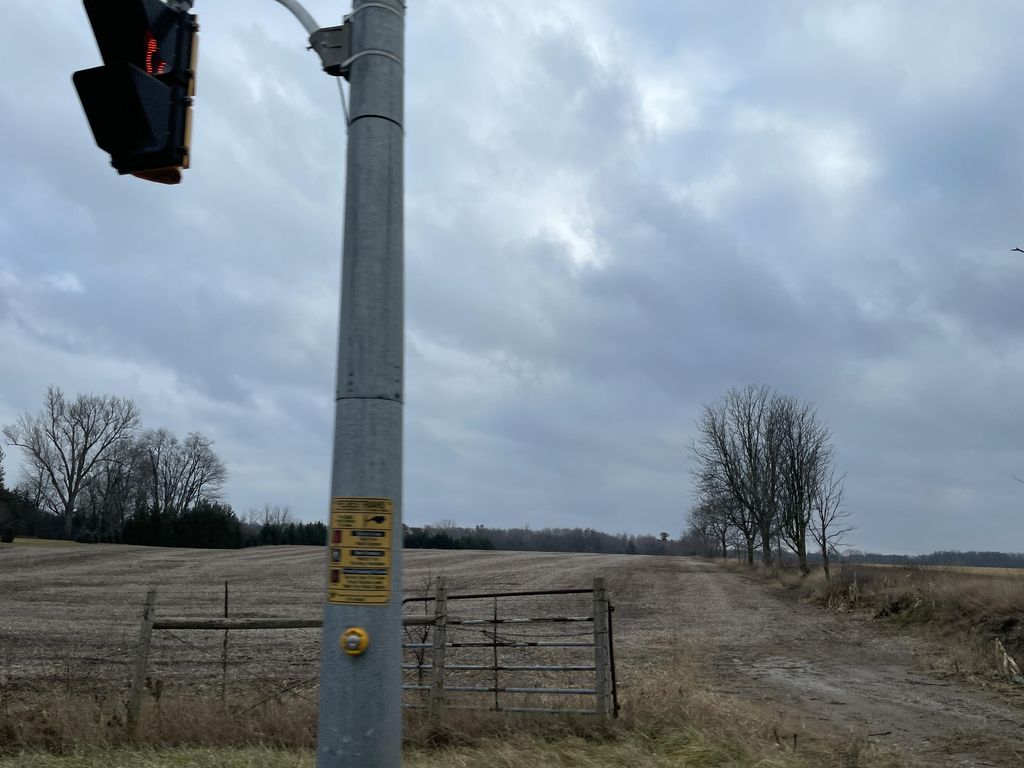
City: kitchener-waterloo